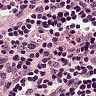
Metastatic tissue present: no